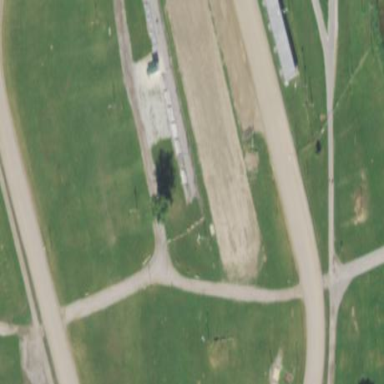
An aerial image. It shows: Unpaved raceway.